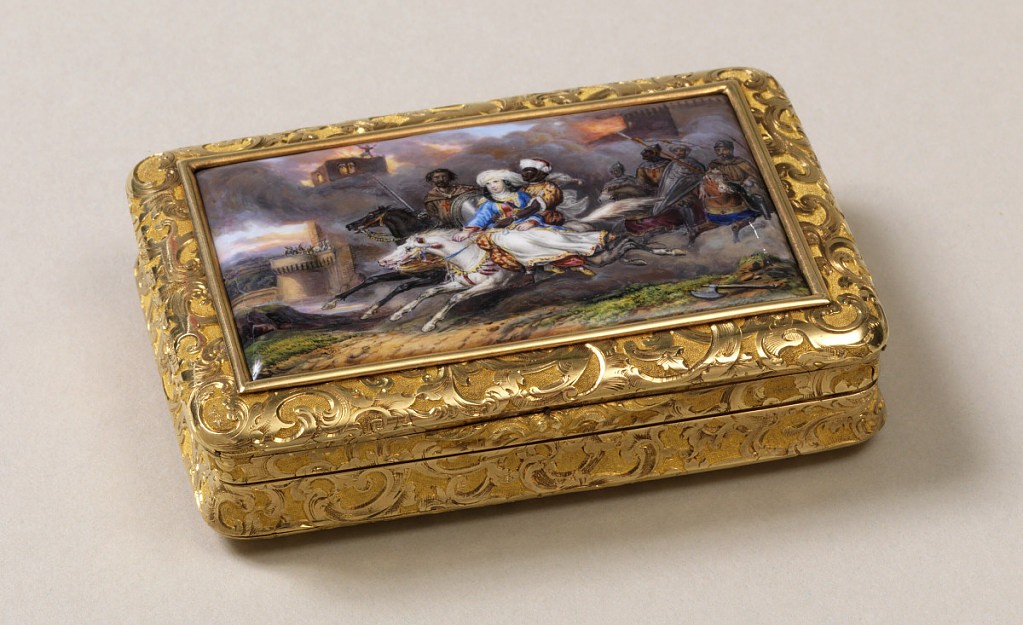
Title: Box
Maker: Louis Toussaint, French, active 1856 - ca 1880
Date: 1858
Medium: Chased, engraved and enameled gold
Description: Gold box decorated with all-over C-scrolls; lid depicting scene of Moors carrying off turbaned woman from burning castle.  Inscription in Russian.